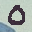
Label: 0